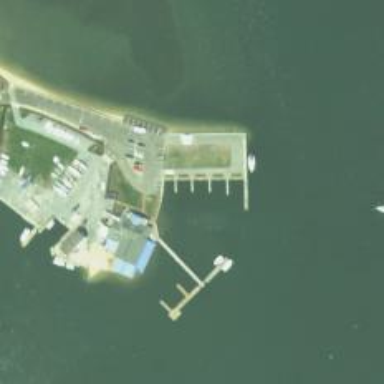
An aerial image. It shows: Man-made pier.